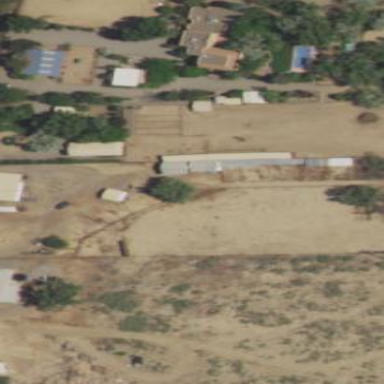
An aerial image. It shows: Farmyard area.